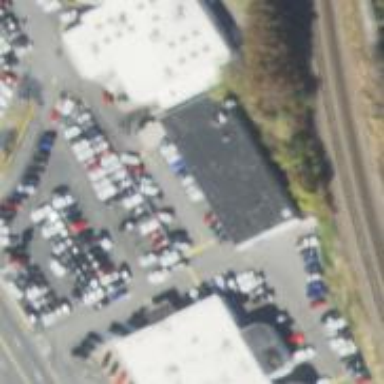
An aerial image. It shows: Building that houses car shop.